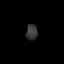
Tissue: lung
Cell type: Epithelial cells
Senescence score: 0.1439
Nuclear area (px): 179
Mean DAPI intensity: 54.972